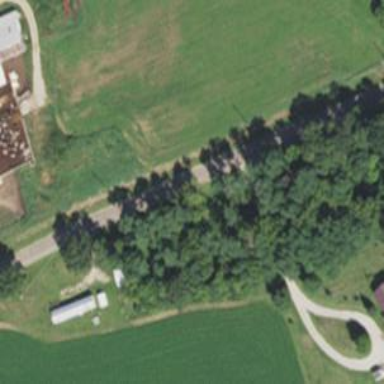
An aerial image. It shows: Unclassified road.